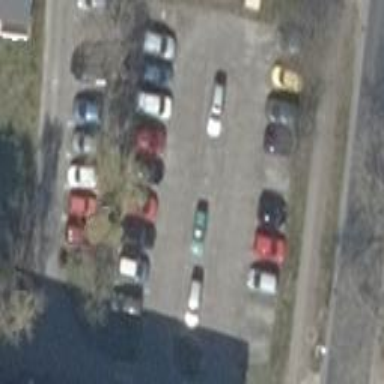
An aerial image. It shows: Parking area with asphalt surface.